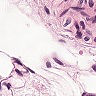
Metastatic tissue present: no